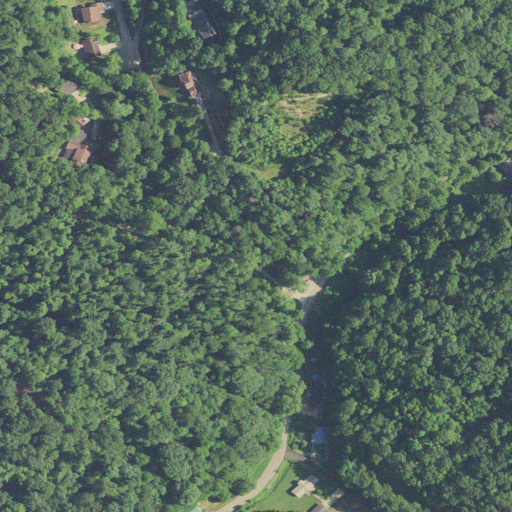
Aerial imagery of valley in West Virginia named Flood Hollow containing deciduous forest, open development, mixed forest, and low intensity development